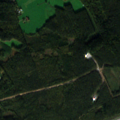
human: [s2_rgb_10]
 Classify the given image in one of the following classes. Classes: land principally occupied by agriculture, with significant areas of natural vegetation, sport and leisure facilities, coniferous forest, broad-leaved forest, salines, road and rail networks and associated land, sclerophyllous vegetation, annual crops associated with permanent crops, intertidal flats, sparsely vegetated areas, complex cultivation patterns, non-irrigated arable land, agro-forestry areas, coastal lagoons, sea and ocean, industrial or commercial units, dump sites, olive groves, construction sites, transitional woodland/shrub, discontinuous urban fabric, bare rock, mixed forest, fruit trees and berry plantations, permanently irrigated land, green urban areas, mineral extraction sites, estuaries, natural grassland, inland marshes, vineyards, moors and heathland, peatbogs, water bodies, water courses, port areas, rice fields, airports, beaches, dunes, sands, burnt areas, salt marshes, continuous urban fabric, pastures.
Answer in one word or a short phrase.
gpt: non-irrigated arable land, coniferous forest, transitional woodland/shrub